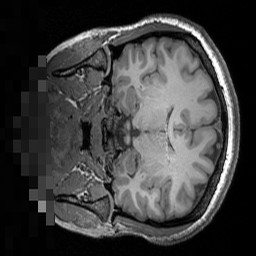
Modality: T1w
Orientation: coronal
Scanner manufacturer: siemens
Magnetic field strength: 3 T
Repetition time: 1.5 s
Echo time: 0.00291 s